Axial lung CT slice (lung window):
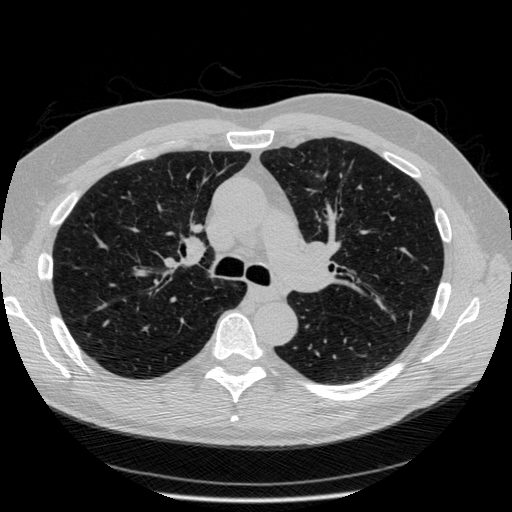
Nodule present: no